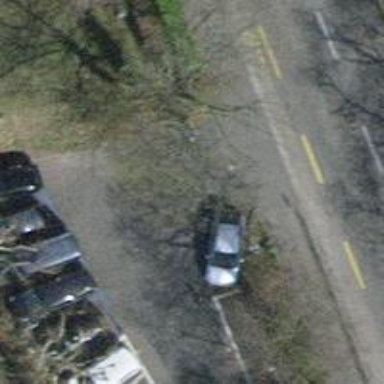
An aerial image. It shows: Unmarked crossing with traffic calming table on the road.